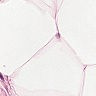
Metastatic tissue present: no